Question: I'm trying to make a Bingo ticket (Housie) generator, but I've got some problems.
Normally, each row contains five numbers and four blank spaces randomly distributed along the row. Numbers are apportioned by column (1-9, 10-19, 20-29, 30-39, 40-49, 50-59, 60-69, 70-79, and 80-90). My generator looks like this:

As you can see, I can't manage to have 5 numbers per row. My code is the following (I'm using the <URL>:
'''
package com.demstra.Ticket {
import flash.display.MovieClip;
public class Ticket extends MovieClip {
private var startNumColumn_1:Number = 1;
private var endNumColumn_1:Number = 9;
private var startNumColumn_2:Number = 10;
private var endNumColumn_2:Number = 19;
private var startNumColumn_3:Number = 20;
private var endNumColumn_3:Number = 29;
private var startNumColumn_4:Number = 30;
private var endNumColumn_4:Number = 39;
private var startNumColumn_5:Number = 40;
private var endNumColumn_5:Number = 49;
private var startNumColumn_6:Number = 50;
private var endNumColumn_6:Number = 59;
private var startNumColumn_7:Number = 60;
private var endNumColumn_7:Number = 69;
private var startNumColumn_8:Number = 70;
private var endNumColumn_8:Number = 79;
private var startNumColumn_9:Number = 80;
private var endNumColumn_9:Number = 90;
private var rp1:RandomPlus = new RandomPlus(startNumColumn_1, endNumColumn_1);
private var rp2:RandomPlus = new RandomPlus(startNumColumn_2, endNumColumn_2);
private var rp3:RandomPlus = new RandomPlus(startNumColumn_3, endNumColumn_3);
private var rp4:RandomPlus = new RandomPlus(startNumColumn_4, endNumColumn_4);
private var rp5:RandomPlus = new RandomPlus(startNumColumn_5, endNumColumn_5);
private var rp6:RandomPlus = new RandomPlus(startNumColumn_6, endNumColumn_6);
private var rp7:RandomPlus = new RandomPlus(startNumColumn_7, endNumColumn_7);
private var rp8:RandomPlus = new RandomPlus(startNumColumn_8, endNumColumn_8);
private var rp9:RandomPlus = new RandomPlus(startNumColumn_9, endNumColumn_9);
private var column_1:Array = new Array
(rp1.getNum(), rp1.getNum(), rp1.getNum(), rp1.getNum(), rp1.getNum(), rp1.getNum(), rp1.getNum(), rp1.getNum(), rp1.getNum(),
"", "", "", "", "", "", "", "", "");
private var column_2:Array = new Array
(rp2.getNum(), rp2.getNum(), rp2.getNum(), rp2.getNum(), rp2.getNum(), rp2.getNum(), rp2.getNum(), rp2.getNum(), rp2.getNum(), rp2.getNum(),
"", "", "", "", "", "", "", "");
private var column_3:Array = new Array
(rp3.getNum(), rp3.getNum(), rp3.getNum(), rp3.getNum(), rp3.getNum(), rp3.getNum(), rp3.getNum(), rp3.getNum(), rp3.getNum(), rp3.getNum(),
"", "", "", "", "", "", "", "");
private var column_4:Array = new Array
(rp4.getNum(), rp4.getNum(), rp4.getNum(), rp4.getNum(), rp4.getNum(), rp4.getNum(), rp4.getNum(), rp4.getNum(), rp4.getNum(), rp4.getNum(),
"", "", "", "", "", "", "", "");
private var column_5:Array = new Array
(rp5.getNum(), rp5.getNum(), rp5.getNum(), rp5.getNum(), rp5.getNum(), rp5.getNum(), rp5.getNum(), rp5.getNum(), rp5.getNum(), rp5.getNum(),
"", "", "", "", "", "", "", "");
private var column_6:Array = new Array
(rp6.getNum(), rp6.getNum(), rp6.getNum(), rp6.getNum(), rp6.getNum(), rp6.getNum(), rp6.getNum(), rp6.getNum(), rp6.getNum(), rp6.getNum(),
"", "", "", "", "", "", "", "");
private var column_7:Array = new Array
(rp7.getNum(), rp7.getNum(), rp7.getNum(), rp7.getNum(), rp7.getNum(), rp7.getNum(), rp7.getNum(), rp7.getNum(), rp7.getNum(), rp7.getNum(),
"", "", "", "", "", "", "", "");
private var column_8:Array = new Array
(rp8.getNum(), rp8.getNum(), rp8.getNum(), rp8.getNum(), rp8.getNum(), rp8.getNum(), rp8.getNum(), rp8.getNum(), rp8.getNum(), rp8.getNum(),
"", "", "", "", "", "", "", "");
private var column_9:Array = new Array
(rp9.getNum(), rp9.getNum(), rp9.getNum(), rp9.getNum(), rp9.getNum(), rp9.getNum(), rp9.getNum(), rp9.getNum(), rp9.getNum(), rp9.getNum(), rp9.getNum(),
"", "", "", "", "", "", "");
private var c1:Array = column_1.sort(shuffle);
private var c2:Array = column_2.sort(shuffle);
private var c3:Array = column_3.sort(shuffle);
private var c4:Array = column_4.sort(shuffle);
private var c5:Array = column_5.sort(shuffle);
private var c6:Array = column_6.sort(shuffle);
private var c7:Array = column_7.sort(shuffle);
private var c8:Array = column_8.sort(shuffle);
private var c9:Array = column_9.sort(shuffle);
private function shuffle(a, b):Number {
var num:Number = Math.round(Math.random() * 2) - 2;
return num;
}
private function populateBoxes():void {
variant1_1_1.txt.text = c1[0];
variant1_2_1.txt.text = c1[1];
variant1_3_1.txt.text = c1[2];
variant2_1_1.txt.text = c1[3];
variant2_2_1.txt.text = c1[4];
variant2_3_1.txt.text = c1[5];
variant3_1_1.txt.text = c1[6];
variant3_2_1.txt.text = c1[7];
variant3_3_1.txt.text = c1[8];
variant4_1_1.txt.text = c1[9];
variant4_2_1.txt.text = c1[10];
variant4_3_1.txt.text = c1[11];
variant5_1_1.txt.text = c1[12];
variant5_2_1.txt.text = c1[13];
variant5_3_1.txt.text = c1[14];
variant6_1_1.txt.text = c1[15];
variant6_2_1.txt.text = c1[16];
variant6_3_1.txt.text = c1[17];
//-----------------------------
variant1_1_2.txt.text = c2[0];
variant1_2_2.txt.text = c2[1];
variant1_3_2.txt.text = c2[2];
variant2_1_2.txt.text = c2[3];
variant2_2_2.txt.text = c2[4];
variant2_3_2.txt.text = c2[5];
variant3_1_2.txt.text = c2[6];
variant3_2_2.txt.text = c2[7];
variant3_3_2.txt.text = c2[8];
variant4_1_2.txt.text = c2[9];
variant4_2_2.txt.text = c2[10];
variant4_3_2.txt.text = c2[11];
variant5_1_2.txt.text = c2[12];
variant5_2_2.txt.text = c2[13];
variant5_3_2.txt.text = c2[14];
variant6_1_2.txt.text = c2[15];
variant6_2_2.txt.text = c2[16];
variant6_3_2.txt.text = c2[17];
//-------------------------------
variant1_1_3.txt.text = c3[0];
variant1_2_3.txt.text = c3[1];
variant1_3_3.txt.text = c3[2];
variant2_1_3.txt.text = c3[3];
variant2_2_3.txt.text = c3[4];
variant2_3_3.txt.text = c3[5];
variant3_1_3.txt.text = c3[6];
variant3_2_3.txt.text = c3[7];
variant3_3_3.txt.text = c3[8];
variant4_1_3.txt.text = c3[9];
variant4_2_3.txt.text = c3[10];
variant4_3_3.txt.text = c3[11];
variant5_1_3.txt.text = c3[12];
variant5_2_3.txt.text = c3[13];
variant5_3_3.txt.text = c3[14];
variant6_1_3.txt.text = c3[15];
variant6_2_3.txt.text = c3[16];
variant6_3_3.txt.text = c3[17];
//------------------------------
variant1_1_4.txt.text = c4[0];
variant1_2_4.txt.text = c4[1];
variant1_3_4.txt.text = c4[2];
variant2_1_4.txt.text = c4[3];
variant2_2_4.txt.text = c4[4];
variant2_3_4.txt.text = c4[5];
variant3_1_4.txt.text = c4[6];
variant3_2_4.txt.text = c4[7];
variant3_3_4.txt.text = c4[8];
variant4_1_4.txt.text = c4[9];
variant4_2_4.txt.text = c4[10];
variant4_3_4.txt.text = c4[11];
variant5_1_4.txt.text = c4[12];
variant5_2_4.txt.text = c4[13];
variant5_3_4.txt.text = c4[14];
variant6_1_4.txt.text = c4[15];
variant6_2_4.txt.text = c4[16];
variant6_3_4.txt.text = c4[17];
//------------------------------
variant1_1_5.txt.text = c5[0];
variant1_2_5.txt.text = c5[1];
variant1_3_5.txt.text = c5[2];
variant2_1_5.txt.text = c5[3];
variant2_2_5.txt.text = c5[4];
variant2_3_5.txt.text = c5[5];
variant3_1_5.txt.text = c5[6];
variant3_2_5.txt.text = c5[7];
variant3_3_5.txt.text = c5[8];
variant4_1_5.txt.text = c5[9];
variant4_2_5.txt.text = c5[10];
variant4_3_5.txt.text = c5[11];
variant5_1_5.txt.text = c5[12];
variant5_2_5.txt.text = c5[13];
variant5_3_5.txt.text = c5[14];
variant6_1_5.txt.text = c5[15];
variant6_2_5.txt.text = c5[16];
variant6_3_5.txt.text = c5[17];
//------------------------------
variant1_1_6.txt.text = c6[0];
variant1_2_6.txt.text = c6[1];
variant1_3_6.txt.text = c6[2];
variant2_1_6.txt.text = c6[3];
variant2_2_6.txt.text = c6[4];
variant2_3_6.txt.text = c6[5];
variant3_1_6.txt.text = c6[6];
variant3_2_6.txt.text = c6[7];
variant3_3_6.txt.text = c6[8];
variant4_1_6.txt.text = c6[9];
variant4_2_6.txt.text = c6[10];
variant4_3_6.txt.text = c6[11];
variant5_1_6.txt.text = c6[12];
variant5_2_6.txt.text = c6[13];
variant5_3_6.txt.text = c6[14];
variant6_1_6.txt.text = c6[15];
variant6_2_6.txt.text = c6[16];
variant6_3_6.txt.text = c6[17];
//------------------------------
variant1_1_7.txt.text = c7[0];
variant1_2_7.txt.text = c7[1];
variant1_3_7.txt.text = c7[2];
variant2_1_7.txt.text = c7[3];
variant2_2_7.txt.text = c7[4];
variant2_3_7.txt.text = c7[5];
variant3_1_7.txt.text = c7[6];
variant3_2_7.txt.text = c7[7];
variant3_3_7.txt.text = c7[8];
variant4_1_7.txt.text = c7[9];
variant4_2_7.txt.text = c7[10];
variant4_3_7.txt.text = c7[11];
variant5_1_7.txt.text = c7[12];
variant5_2_7.txt.text = c7[13];
variant5_3_7.txt.text = c7[14];
variant6_1_7.txt.text = c7[15];
variant6_2_7.txt.text = c7[16];
variant6_3_7.txt.text = c7[17];
//------------------------------
variant1_1_8.txt.text = c8[0];
variant1_2_8.txt.text = c8[1];
variant1_3_8.txt.text = c8[2];
variant2_1_8.txt.text = c8[3];
variant2_2_8.txt.text = c8[4];
variant2_3_8.txt.text = c8[5];
variant3_1_8.txt.text = c8[6];
variant3_2_8.txt.text = c8[7];
variant3_3_8.txt.text = c8[8];
variant4_1_8.txt.text = c8[9];
variant4_2_8.txt.text = c8[10];
variant4_3_8.txt.text = c8[11];
variant5_1_8.txt.text = c8[12];
variant5_2_8.txt.text = c8[13];
variant5_3_8.txt.text = c8[14];
variant6_1_8.txt.text = c8[15];
variant6_2_8.txt.text = c8[16];
variant6_3_8.txt.text = c8[17];
//------------------------------
variant1_1_9.txt.text = c9[0];
variant1_2_9.txt.text = c9[1];
variant1_3_9.txt.text = c9[2];
variant2_1_9.txt.text = c9[3];
variant2_2_9.txt.text = c9[4];
variant2_3_9.txt.text = c9[5];
variant3_1_9.txt.text = c9[6];
variant3_2_9.txt.text = c9[7];
variant3_3_9.txt.text = c9[8];
variant4_1_9.txt.text = c9[9];
variant4_2_9.txt.text = c9[10];
variant4_3_9.txt.text = c9[11];
variant5_1_9.txt.text = c9[12];
variant5_2_9.txt.text = c9[13];
variant5_3_9.txt.text = c9[14];
variant6_1_9.txt.text = c9[15];
variant6_2_9.txt.text = c9[16];
variant6_3_9.txt.text = c9[17];
}
public function Ticket():void {
populateBoxes();
externalizeNumbers();
}
public function externalizeNumbers(): void {
var variant_1:Array = new Array(variant1_1_1.txt.text, variant1_1_2.txt.text, variant1_1_3.txt.text, variant1_1_4.txt.text, variant1_1_5.txt.text, variant1_1_6.txt.text, variant1_1_7.txt.text, variant1_1_8.txt.text, variant1_1_9.txt.text,
variant1_2_1.txt.text, variant1_2_2.txt.text, variant1_2_3.txt.text, variant1_2_4.txt.text, variant1_2_5.txt.text, variant1_2_6.txt.text, variant1_2_7.txt.text, variant1_2_8.txt.text, variant1_2_9.txt.text,
variant1_3_1.txt.text, variant1_3_2.txt.text, variant1_3_3.txt.text, variant1_3_4.txt.text, variant1_3_5.txt.text, variant1_3_6.txt.text, variant1_3_7.txt.text, variant1_3_8.txt.text, variant1_3_9.txt.text);
var variant_2:Array = new Array(variant2_1_1.txt.text, variant2_1_2.txt.text, variant2_1_3.txt.text, variant2_1_4.txt.text, variant2_1_5.txt.text, variant2_1_6.txt.text, variant2_1_7.txt.text, variant2_1_8.txt.text, variant2_1_9.txt.text,
variant2_2_1.txt.text, variant2_2_2.txt.text, variant2_2_3.txt.text, variant2_2_4.txt.text, variant2_2_5.txt.text, variant2_2_6.txt.text, variant2_2_7.txt.text, variant2_2_8.txt.text, variant2_2_9.txt.text,
variant2_3_1.txt.text, variant2_3_2.txt.text, variant2_3_3.txt.text, variant2_3_4.txt.text, variant2_3_5.txt.text, variant2_3_6.txt.text, variant2_3_7.txt.text, variant2_3_8.txt.text, variant2_3_9.txt.text);
var variant_3:Array = new Array(variant3_1_1.txt.text, variant3_1_2.txt.text, variant3_1_3.txt.text, variant3_1_4.txt.text, variant3_1_5.txt.text, variant3_1_6.txt.text, variant3_1_7.txt.text, variant3_1_8.txt.text, variant3_1_9.txt.text,
variant3_2_1.txt.text, variant3_2_2.txt.text, variant3_2_3.txt.text, variant3_2_4.txt.text, variant3_2_5.txt.text, variant3_2_6.txt.text, variant3_2_7.txt.text, variant3_2_8.txt.text, variant3_2_9.txt.text,
variant3_3_1.txt.text, variant3_3_2.txt.text, variant3_3_3.txt.text, variant3_3_4.txt.text, variant3_3_5.txt.text, variant3_3_6.txt.text, variant3_3_7.txt.text, variant3_3_8.txt.text, variant3_3_9.txt.text);
var variant_4:Array = new Array(variant4_1_1.txt.text, variant4_1_2.txt.text, variant4_1_3.txt.text, variant4_1_4.txt.text, variant4_1_5.txt.text, variant4_1_6.txt.text, variant4_1_7.txt.text, variant4_1_8.txt.text, variant4_1_9.txt.text,
variant4_2_1.txt.text, variant4_2_2.txt.text, variant4_2_3.txt.text, variant4_2_4.txt.text, variant4_2_5.txt.text, variant4_2_6.txt.text, variant4_2_7.txt.text, variant4_2_8.txt.text, variant4_2_9.txt.text,
variant4_3_1.txt.text, variant4_3_2.txt.text, variant4_3_3.txt.text, variant4_3_4.txt.text, variant4_3_5.txt.text, variant4_3_6.txt.text, variant4_3_7.txt.text, variant4_3_8.txt.text, variant4_3_9.txt.text);
var variant_5:Array = new Array(variant5_1_1.txt.text, variant5_1_2.txt.text, variant5_1_3.txt.text, variant5_1_4.txt.text, variant5_1_5.txt.text, variant5_1_6.txt.text, variant5_1_7.txt.text, variant5_1_8.txt.text, variant5_1_9.txt.text,
variant5_2_1.txt.text, variant5_2_2.txt.text, variant5_2_3.txt.text, variant5_2_4.txt.text, variant5_2_5.txt.text, variant5_2_6.txt.text, variant5_2_7.txt.text, variant5_2_8.txt.text, variant5_2_9.txt.text,
variant5_3_1.txt.text, variant5_3_2.txt.text, variant5_3_3.txt.text, variant5_3_4.txt.text, variant5_3_5.txt.text, variant5_3_6.txt.text, variant5_3_7.txt.text, variant5_3_8.txt.text, variant5_3_9.txt.text);
var variant_6:Array = new Array(variant6_1_1.txt.text, variant6_1_2.txt.text, variant6_1_3.txt.text, variant6_1_4.txt.text, variant6_1_5.txt.text, variant6_1_6.txt.text, variant6_1_7.txt.text, variant6_1_8.txt.text, variant6_1_9.txt.text,
variant6_2_1.txt.text, variant6_2_2.txt.text, variant6_2_3.txt.text, variant6_2_4.txt.text, variant6_2_5.txt.text, variant6_2_6.txt.text, variant6_2_7.txt.text, variant6_2_8.txt.text, variant6_2_9.txt.text,
variant6_3_1.txt.text, variant6_3_2.txt.text, variant6_3_3.txt.text, variant6_3_4.txt.text, variant6_3_5.txt.text, variant6_3_6.txt.text, variant6_3_7.txt.text, variant6_3_8.txt.text, variant6_3_9.txt.text);
trace(variant_1);
trace(variant_2);
trace(variant_3);
trace(variant_4);
trace(variant_5);
trace(variant_6);
}
}
}
'''
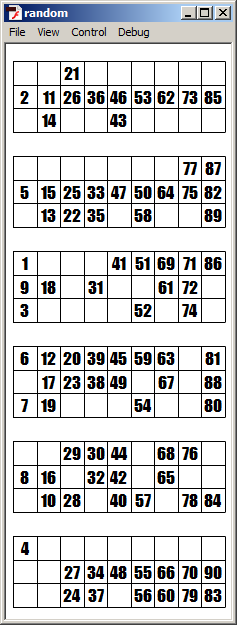
Answer: Ok, so like I said in the comment, your script can be shortened drastically. Here's how.
90 Lines instead of 300+, and no double writing code or instantiating ;)
I called the Class Main, but you can obviously change that to your needs. I also generate the fields dynamically for simplicity, the boards Array holds all the boards and is publicly accessible.
'''
package {
import flash.display.Sprite;
import flash.text.TextField;
public class Main extends Sprite{
public var boards:Array = new Array();
private static const AMAUNT_BOARDS:uint = 6;
private static const NUMBER_FIELD_SIZE:uint = 20;
public function Main() {
for(var i:uint = 0; i < AMAUNT_BOARDS; i++)
{
var numbers:Array = genNumbers();
numbers = deleteFields(numbers);
var board:Sprite = getBoard(numbers);
board.y = NUMBER_FIELD_SIZE * 4 * i;
boards.push(board);
addChild(board);
}
}
//generates a 2 Dimensional Array (3x9) with TextFields
//populates the according Numbers and returns a board Sprite
private function getBoard(n:Array):Sprite
{
var s:Sprite = new Sprite();
var a:Array = new Array();
for(var i:uint = 0; i < 3; i++)
{
var b:Array = new Array();
for(var k:uint = 0; k < 9; k++)
{
//create TextFields
var tf:TextField = new TextField();
tf.x = k * NUMBER_FIELD_SIZE;
tf.y = i * NUMBER_FIELD_SIZE;
tf.border = true;
tf.width = NUMBER_FIELD_SIZE;
tf.height = NUMBER_FIELD_SIZE;
if(n[k][i] != 0) // adds the number if the value isn't 0
tf.text = n[k][i]; // Note that i am switching k & i because the number Array is 9x3
b.push(tf);
s.addChild(tf);
}
}
return s;
}
// Turns 4 random numbers out of the lines into 0 And returns the Array
private function deleteFields(a:Array):Array
{
for(var i:uint = 0; i < 3; i++)
{
var r:RandomPlus = new RandomPlus(8,0);
for(var k:uint = 0; k < 4; k++)
{
var t:uint = r.getNum();
a[t][i] = 0;
}
}
return a;
}
// Generates and returns a 2 Dimensional Array (9x3) with random numbers
private function genNumbers():Array
{
var a:Array = new Array();
var st:uint = 1;
var en:uint = 9;
for(var i:uint = 0; i < 9; i++)
{
var line:Array = new Array();
var ran:RandomPlus = new RandomPlus(en,st);
if(i == 0)//accounting for the number differnenz at start
st--;
if(i==7)//accounting for the number differnenz at end
en ++;
st += 10;
en += 10;
for(var e:uint = 0; e < 3; e++)
line[e] = ran.getNum();
a.push(line);
}
return a;
}
}
}
'''
Outputs this:

I didn't really comment the code, because I don't have time. Have a look and play around. I can comment later if you can't follow.
I made the field sizes 20*20, change that or anything else to your needs.
Enjoy ;)
EDIT: Added some comments and the Field size constant var!